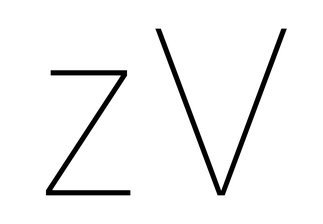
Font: Inter_Thin